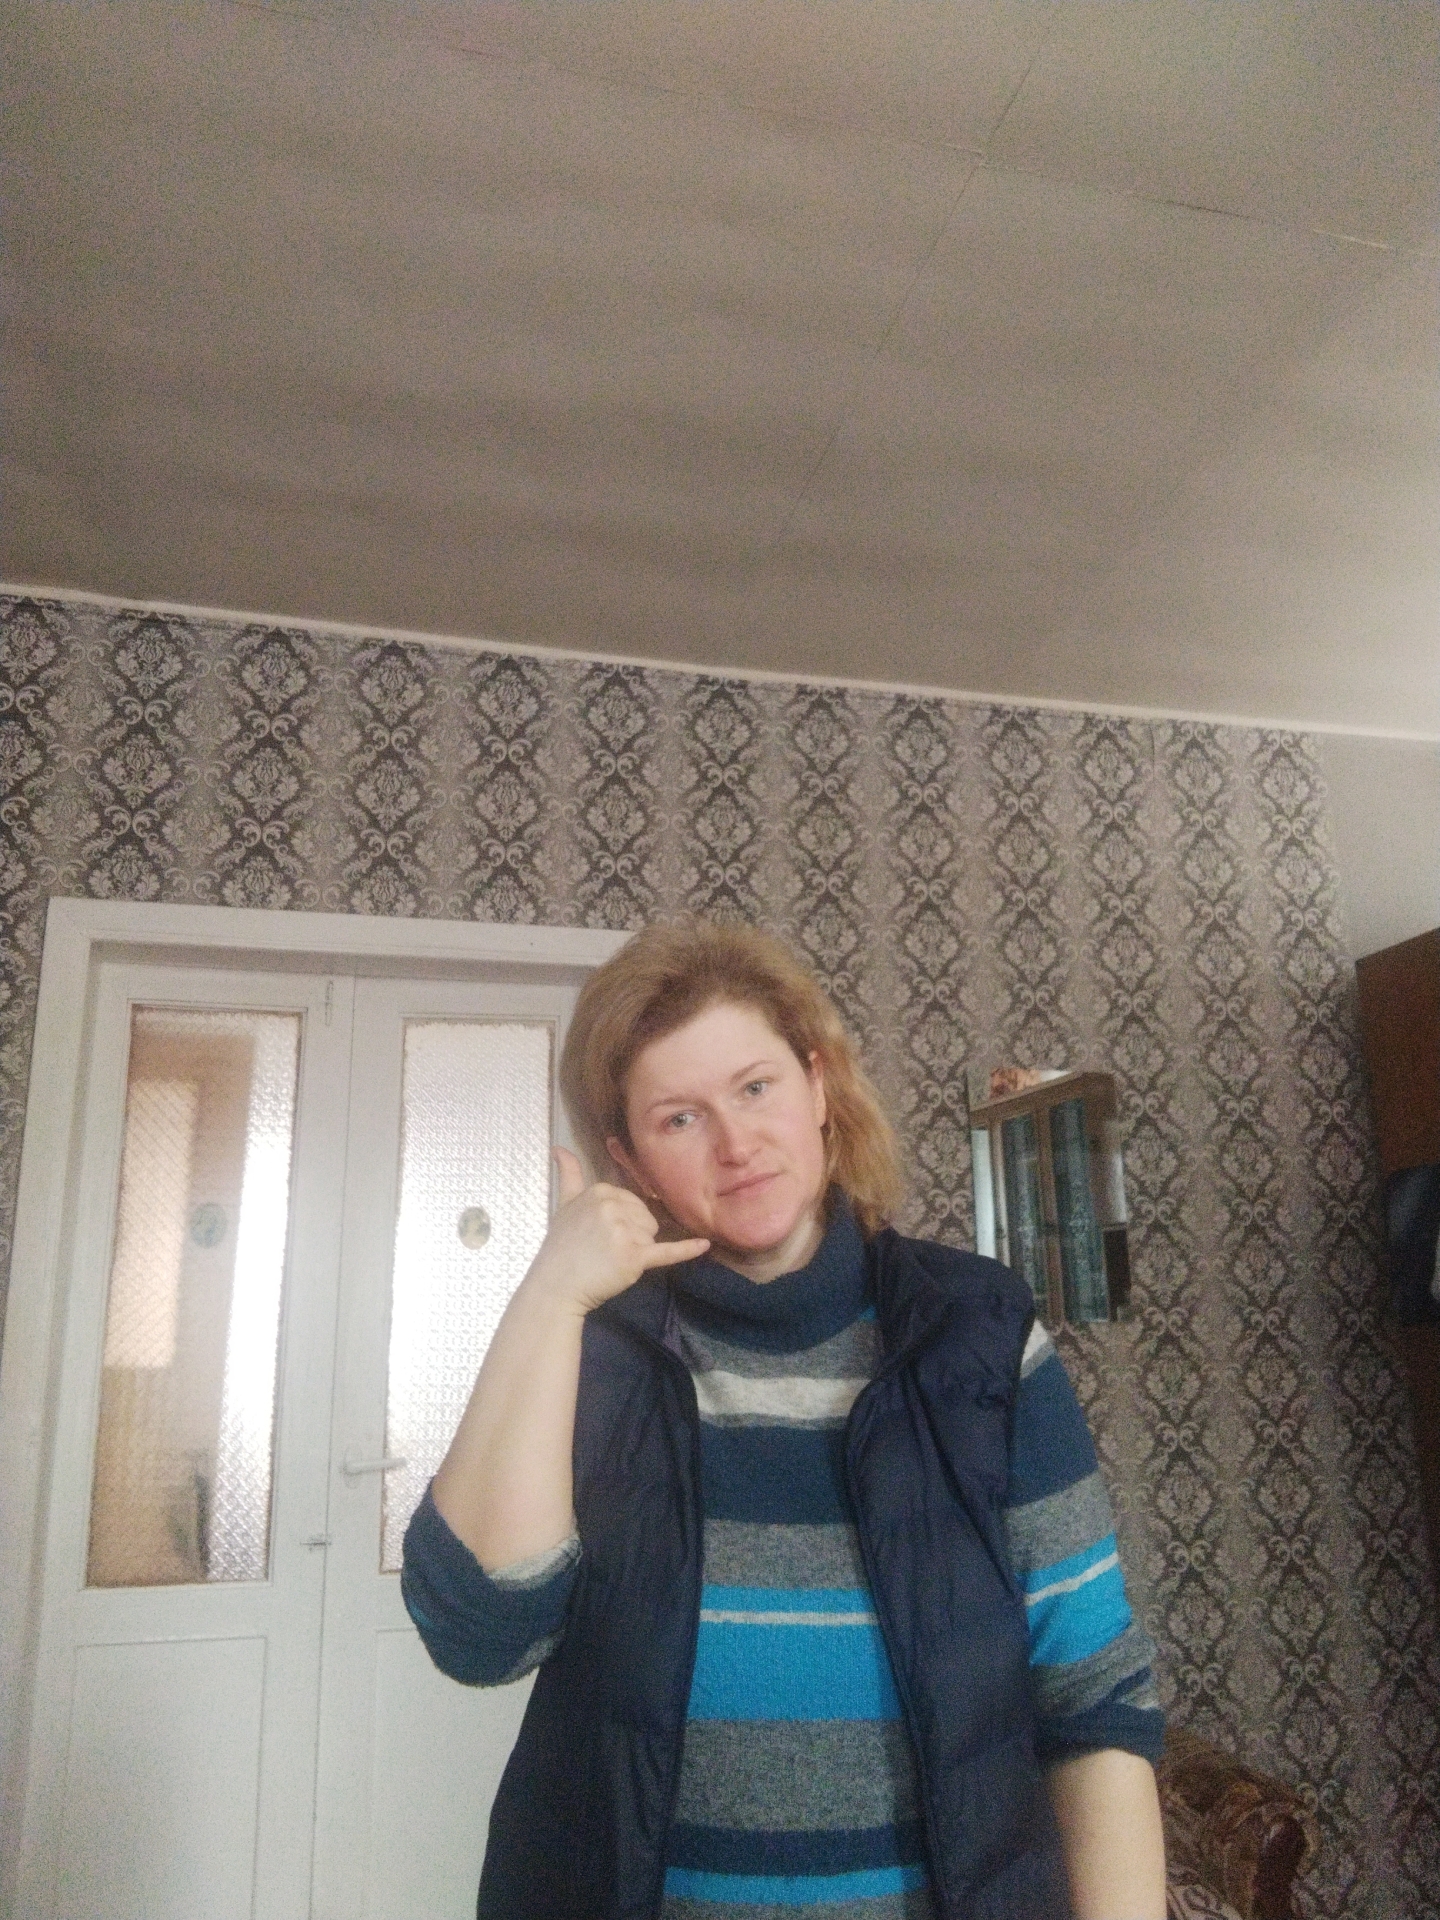
Label: noise